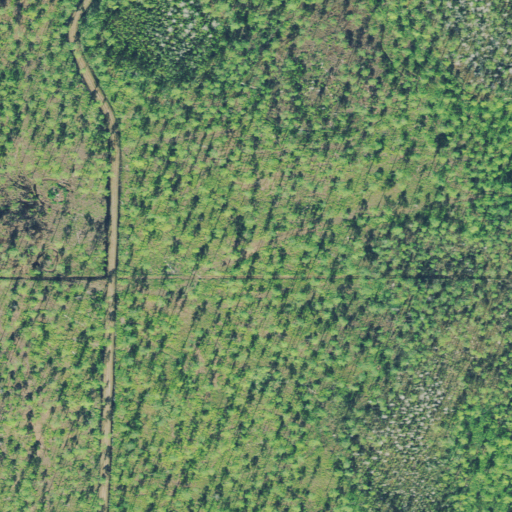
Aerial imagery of island in Georgia named Soldiers Camp Island containing evergreen forest and woody wetlands